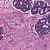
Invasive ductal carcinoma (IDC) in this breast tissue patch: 1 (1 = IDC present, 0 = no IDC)